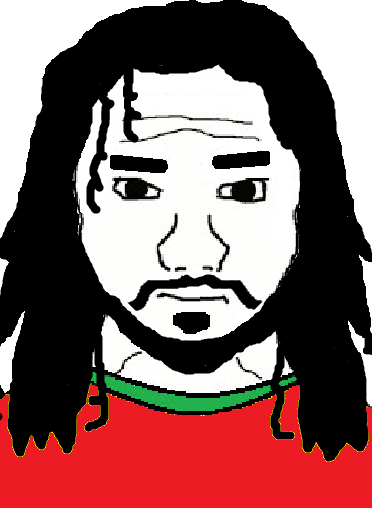
Label: 5_Front_Wojak